Question: From a service, I am trying to show a toast irrespective of what application is there in the foreground. For this, I use an activity with theme as 'Theme.Dialog'
Following is how I declare this in manifest:
'''
<activity android:process="@string/process"
android:name="com.android.blesettings.findmeserver.LaunchPopup"
android:configChanges="orientation|screenSize"
android:theme="@android:style/Theme.Dialog" >
</activity>
'''
Everything works OK except for the theme. The theme of the popup is that of Gingerbread(unsure why it happens!), though I run the application in ICS. How can I resolve this, such that the theme of popup shown is that of ICS instead of Gingerbread
Any help is appreciated

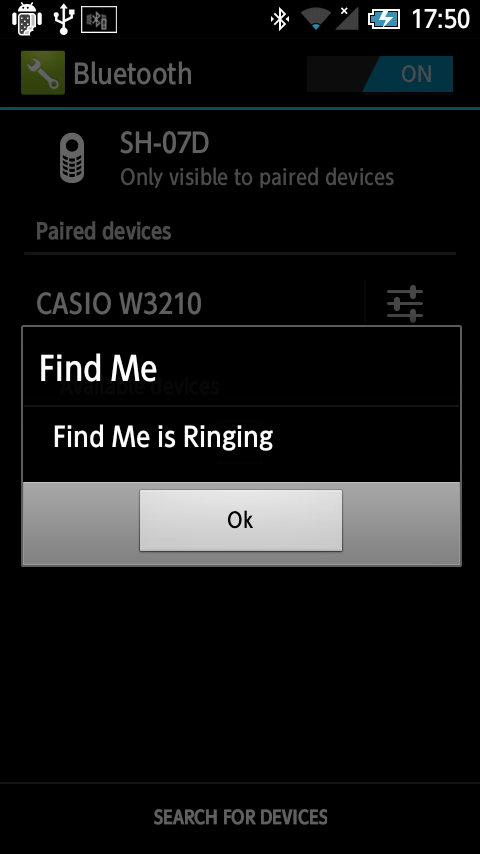
Answer: You should use themes to match style, like this: 'Theme.Holo.Dialog' instead of 'Theme.dialog'
But older API's doesn't support Holo theme. So, for your app to be compatible to older versions, you should define 'styles.xml' file under 'values-v14' folder (v14 = ICS)
'''
<style name="DialogTheme" parent="@android:style/Theme.Holo.Dialog">
<item name="android:windowNoTitle">true</item>
</style>
'''
'''
<style name="DialogTheme" parent="@android:style/Theme.Dialog">
<item name="android:windowNoTitle">true</item>
</style>
'''
then, change your activity definition to this:
'''
<activity android:process="@string/process"
android:name="com.android.blesettings.findmeserver.LaunchPopup"
android:configChanges="orientation|screenSize"
android:theme="@style/DialogTheme" >
</activity>
'''